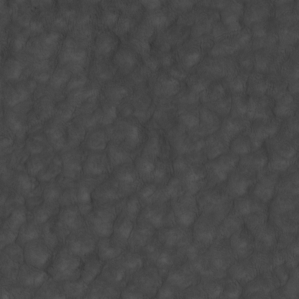
Label: non_frost